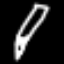
Label: pencil